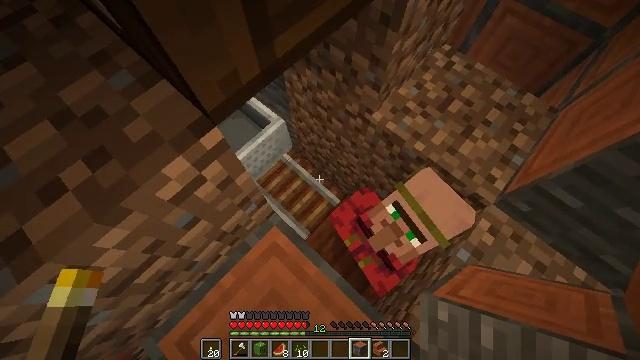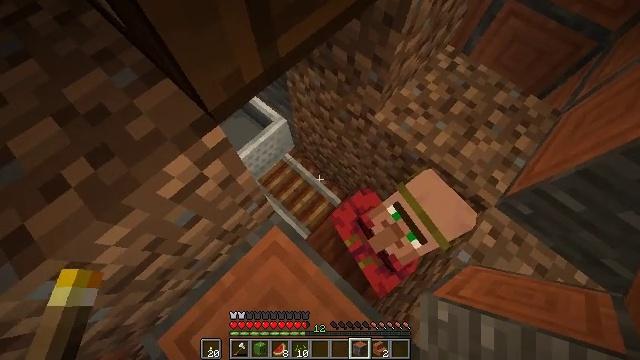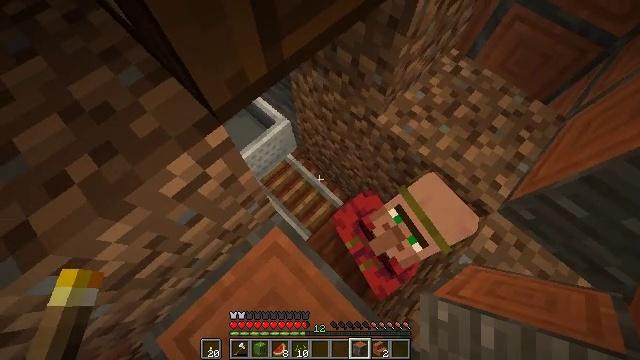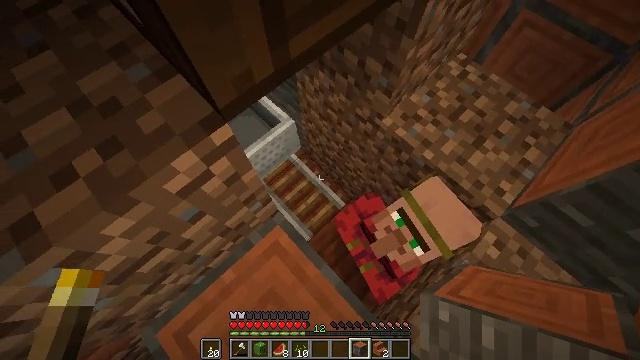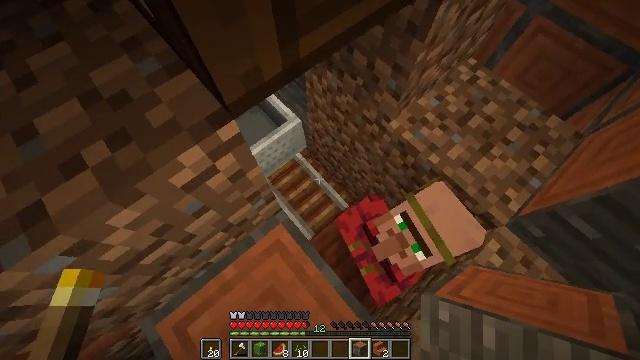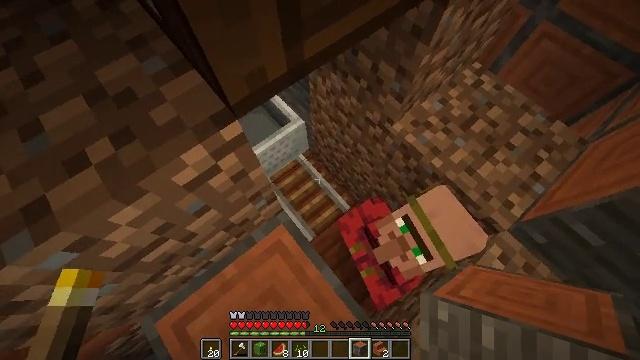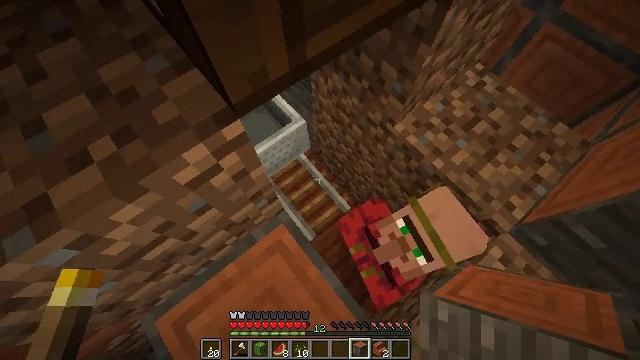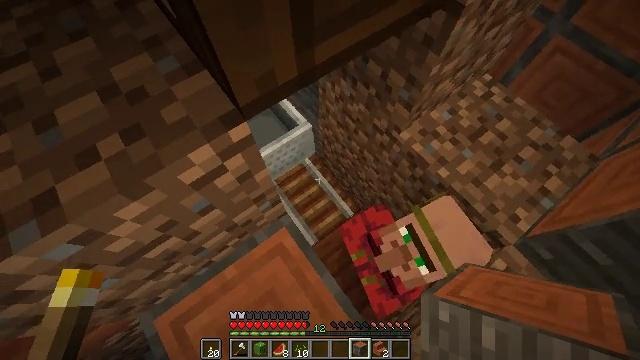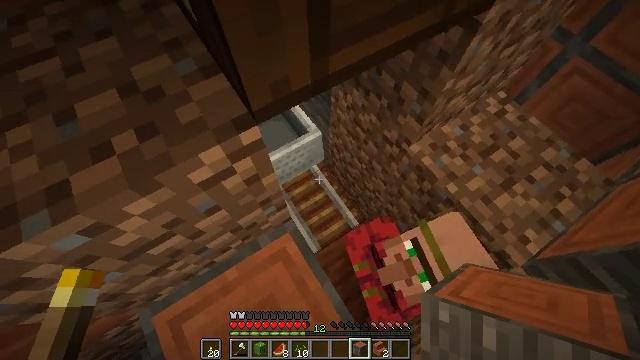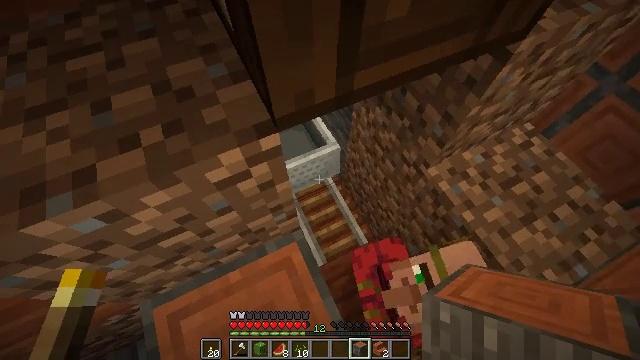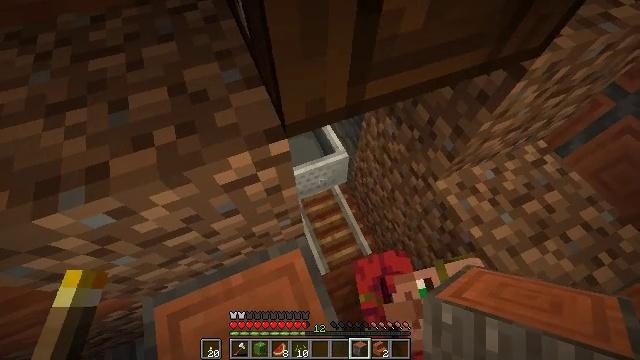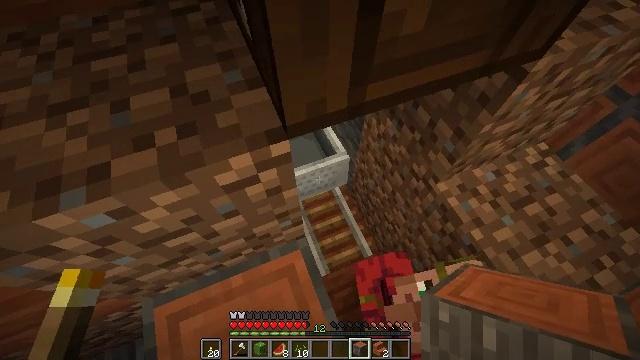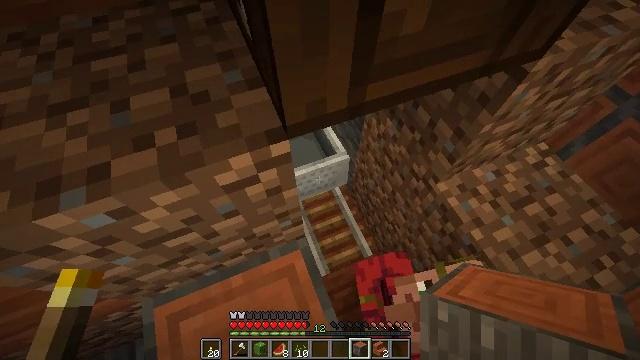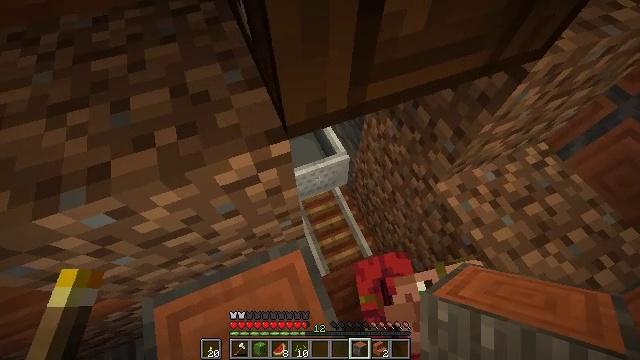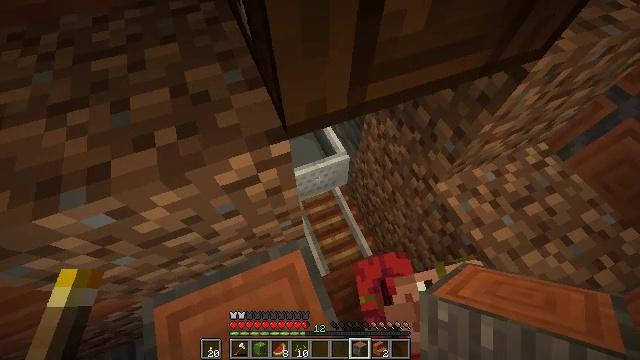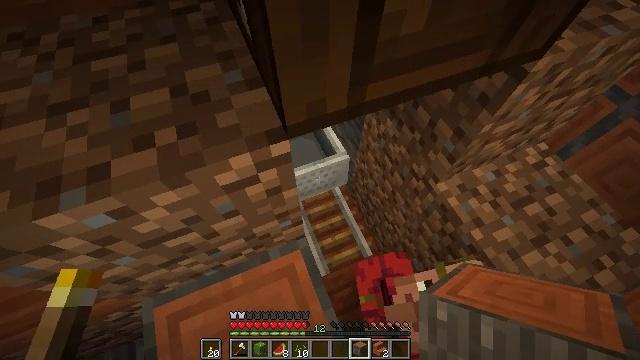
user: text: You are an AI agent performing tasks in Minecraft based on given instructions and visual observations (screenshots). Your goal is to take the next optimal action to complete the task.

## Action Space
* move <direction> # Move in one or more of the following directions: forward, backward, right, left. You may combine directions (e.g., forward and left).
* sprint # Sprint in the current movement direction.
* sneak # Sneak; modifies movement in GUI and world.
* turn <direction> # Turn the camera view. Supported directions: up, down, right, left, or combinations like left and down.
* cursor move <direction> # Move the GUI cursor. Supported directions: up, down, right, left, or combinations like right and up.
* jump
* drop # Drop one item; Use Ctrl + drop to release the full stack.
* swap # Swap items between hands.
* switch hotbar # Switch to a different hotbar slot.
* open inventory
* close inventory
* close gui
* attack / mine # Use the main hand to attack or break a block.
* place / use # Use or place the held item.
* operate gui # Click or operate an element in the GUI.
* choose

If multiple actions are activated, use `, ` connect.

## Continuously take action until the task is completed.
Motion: motion action
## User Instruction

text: Gather the cartography table from its current location.
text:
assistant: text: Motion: no_op
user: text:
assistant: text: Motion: turn left
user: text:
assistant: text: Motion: turn left
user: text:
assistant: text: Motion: turn left
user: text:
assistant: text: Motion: turn left
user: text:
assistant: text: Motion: no_op
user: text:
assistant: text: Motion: turn left and up
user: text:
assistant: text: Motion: turn left and up
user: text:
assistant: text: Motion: turn left and up
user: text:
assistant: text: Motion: turn left and up
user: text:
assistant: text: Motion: no_op
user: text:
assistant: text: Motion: no_op
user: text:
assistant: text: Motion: no_op
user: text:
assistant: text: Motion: no_op
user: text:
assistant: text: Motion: no_op
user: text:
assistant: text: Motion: no_op
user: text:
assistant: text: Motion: no_op
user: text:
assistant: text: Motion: no_op
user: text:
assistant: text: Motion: no_op
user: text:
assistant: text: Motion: no_op
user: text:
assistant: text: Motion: no_op
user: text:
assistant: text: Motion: no_op
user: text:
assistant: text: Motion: no_op
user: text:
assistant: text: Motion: no_op
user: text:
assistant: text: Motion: no_op
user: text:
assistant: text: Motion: no_op
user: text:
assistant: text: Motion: no_op
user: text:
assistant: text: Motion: no_op
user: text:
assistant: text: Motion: no_op
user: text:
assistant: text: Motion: no_op